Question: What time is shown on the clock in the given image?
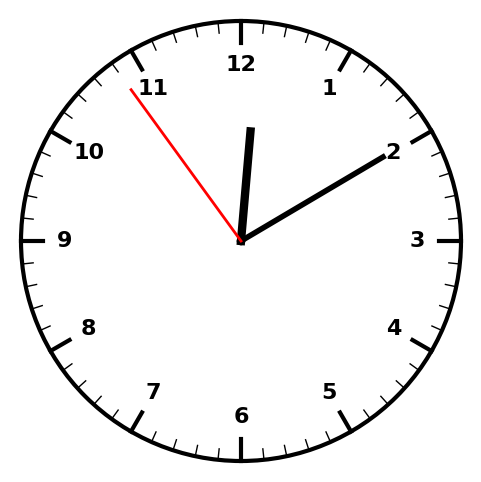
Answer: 12:09:54